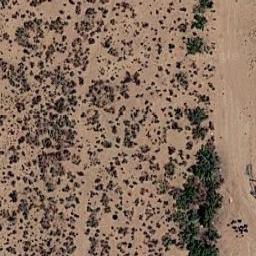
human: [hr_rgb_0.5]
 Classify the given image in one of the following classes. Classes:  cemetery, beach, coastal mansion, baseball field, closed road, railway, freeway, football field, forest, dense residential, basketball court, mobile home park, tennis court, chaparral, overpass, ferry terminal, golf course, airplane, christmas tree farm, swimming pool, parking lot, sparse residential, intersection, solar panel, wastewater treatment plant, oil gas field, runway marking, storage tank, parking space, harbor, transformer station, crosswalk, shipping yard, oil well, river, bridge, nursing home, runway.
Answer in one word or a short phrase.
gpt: chaparral